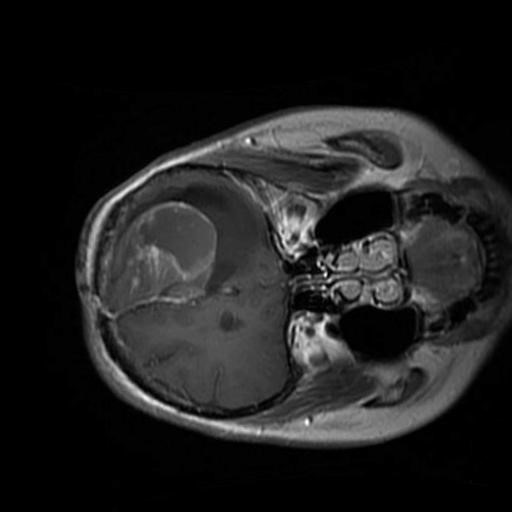
Label: brain_glioma